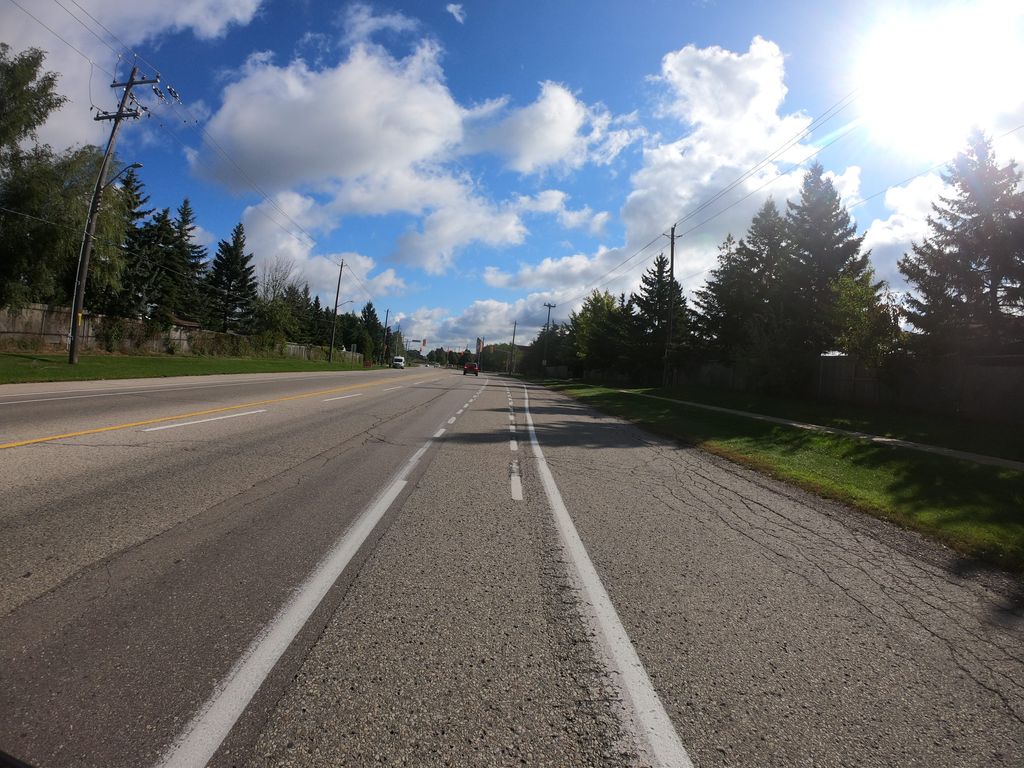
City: kitchener-waterloo